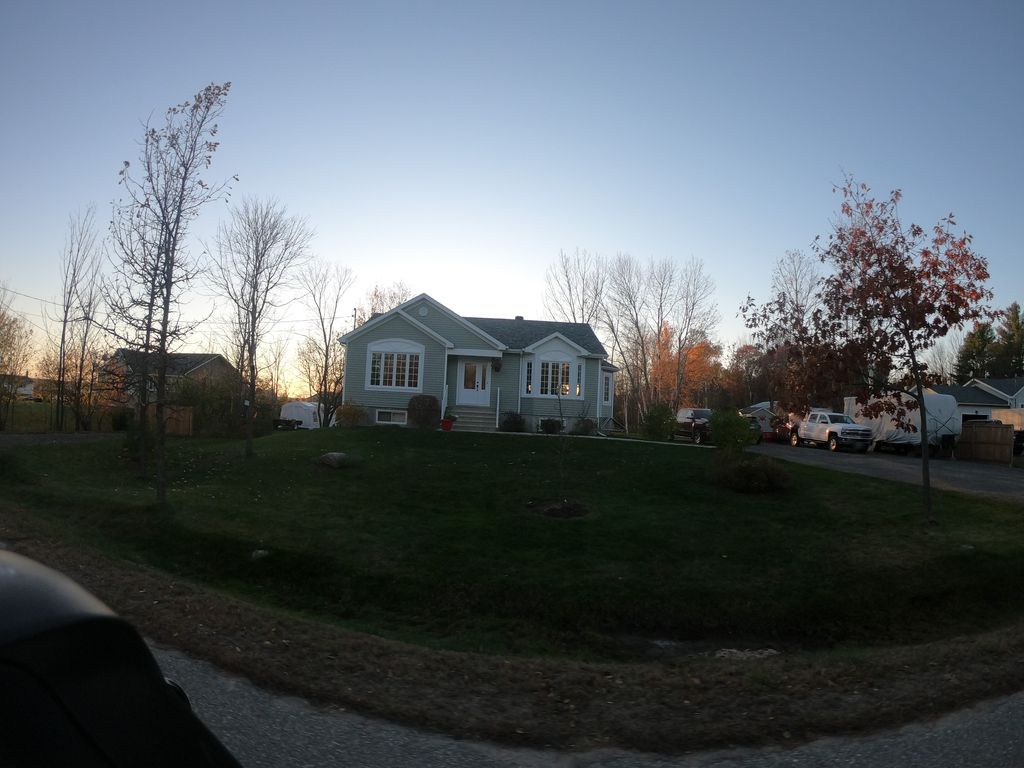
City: ottawa-gatineau